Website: apple
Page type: billing-address
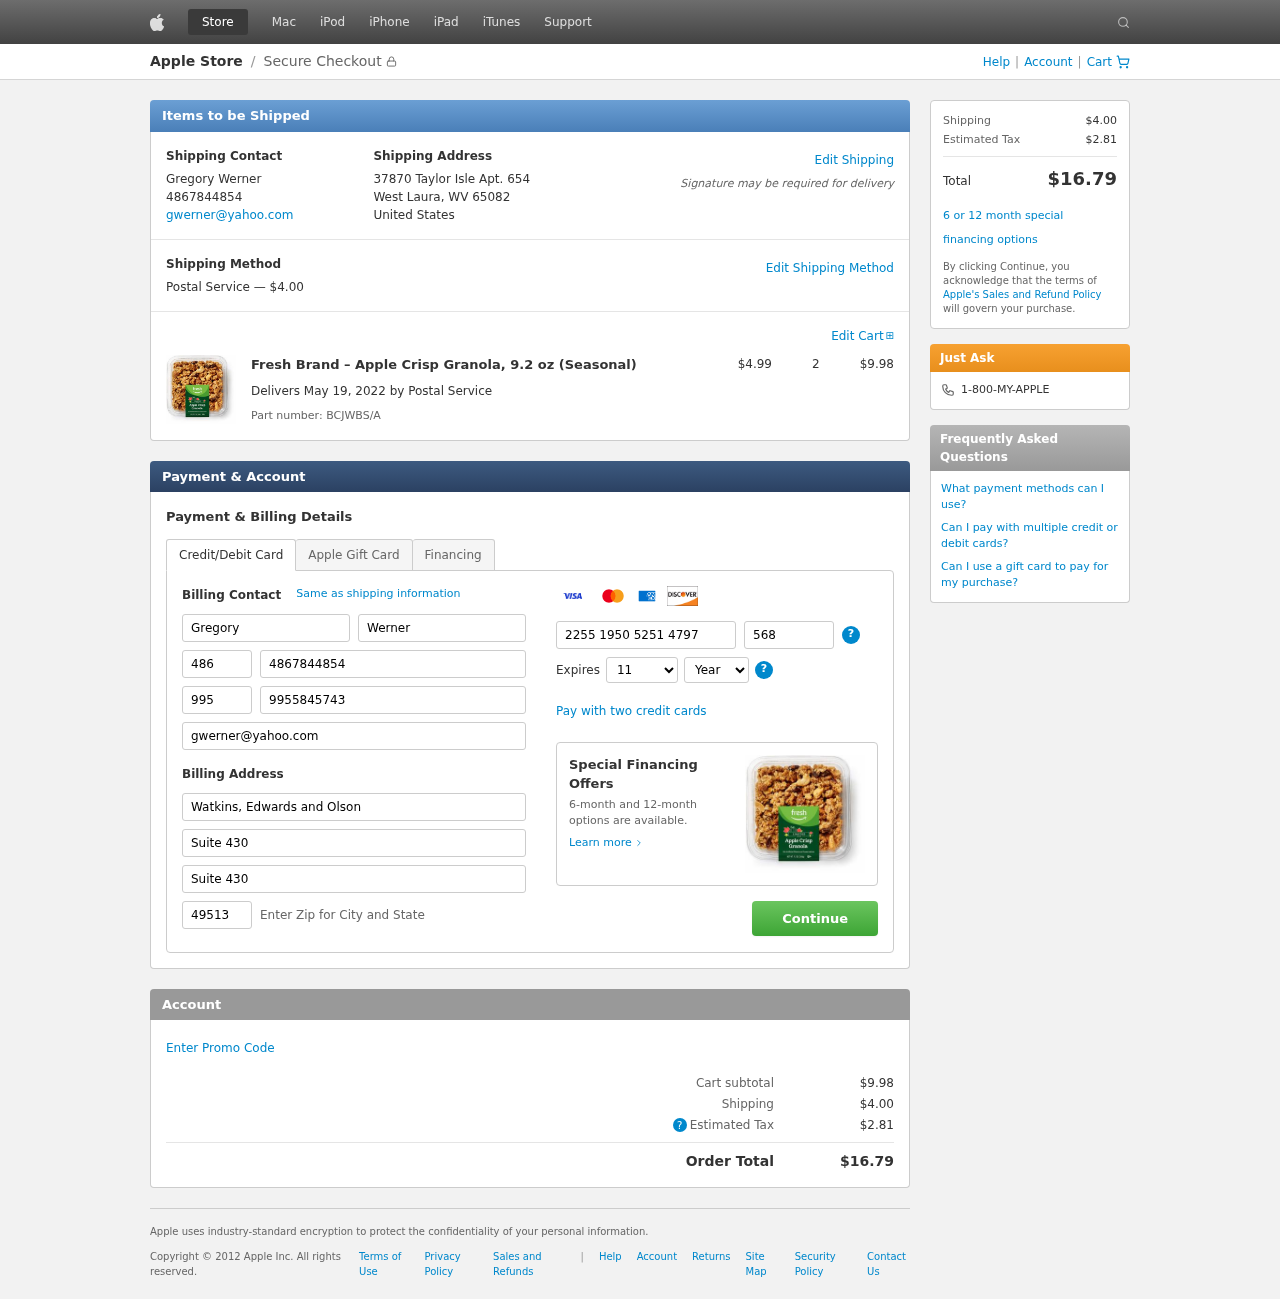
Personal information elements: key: PII_CARD_CVV
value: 568
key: PII_CARD_EXPIRY_MONTH
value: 11
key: PII_CARD_EXPIRY_YEAR
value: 27
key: PII_CARD_NUMBER
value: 2255 1950 5251 4797
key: PII_CITY_STATE_ZIP
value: West Laura, WV 65082
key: PII_COMPANY
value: Watkins, Edwards and Olson
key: PII_COUNTRY
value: United States
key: PII_EMAIL
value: gwerner@yahoo.com
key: PII_FIRSTNAME
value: Gregory
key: PII_FULLNAME
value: Gregory Werner
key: PII_LASTNAME
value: Werner
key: PII_PHONE
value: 4867844854
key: PII_PHONE_ALT
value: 9955845743
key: PII_PHONE_ALT_AREA
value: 995
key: PII_PHONE_AREA
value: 486
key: PII_POSTCODE2
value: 49513
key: PII_STREET
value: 37870 Taylor Isle Apt. 654
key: PII_STREET2
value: Suite 430
Product elements: key: PRODUCT1_NAME
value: Fresh Brand – Apple Crisp Granola, 9.2 oz (Seasonal)
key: PRODUCT1_PRICE
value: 4.99
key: PRODUCT1_QUANTITY
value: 2
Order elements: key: ORDER_SHIPPING_COST
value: $4.00
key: ORDER_SUBTOTAL
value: $9.98
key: ORDER_DELIVERY_DATE
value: May 19, 2022
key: ORDER_PART_NUMBER
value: BCJWBS/A
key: ORDER_TAX
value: $2.81
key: ORDER_TOTAL
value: $16.79